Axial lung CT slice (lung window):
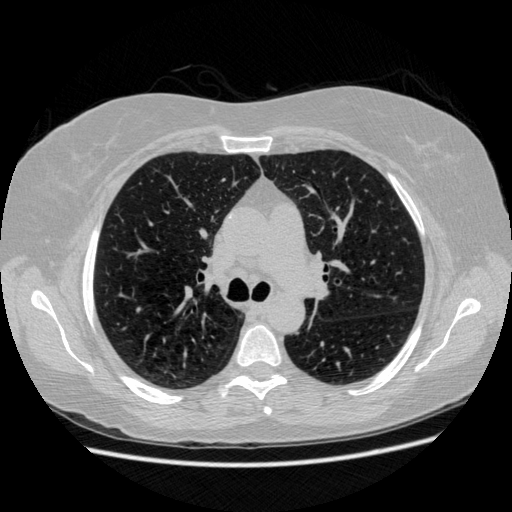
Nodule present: no